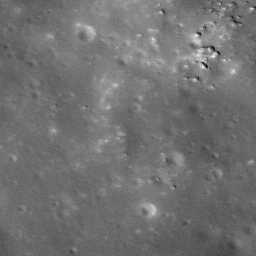
Host type: background_regolith
Lunar coordinates: latitude nan, longitude nan